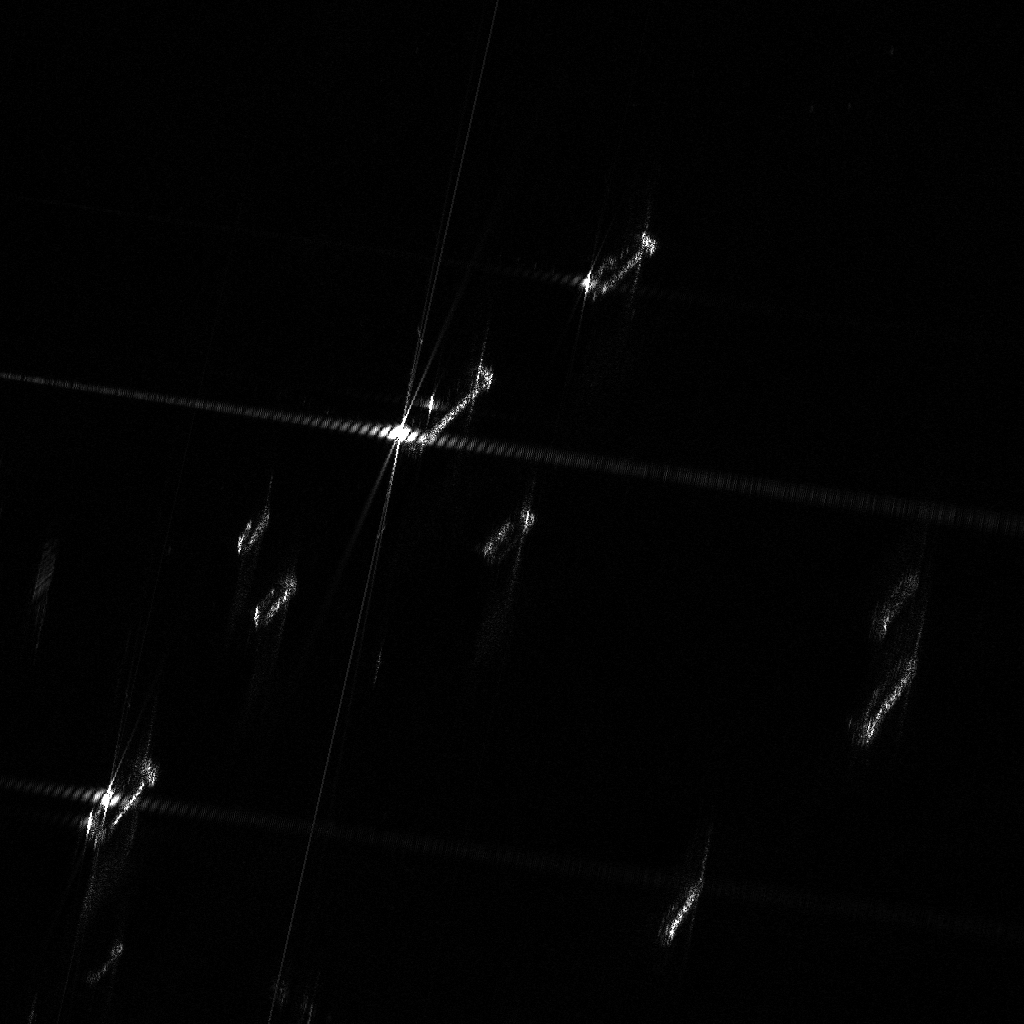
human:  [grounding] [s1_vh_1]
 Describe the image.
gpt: In the satellite image, there is  <ref>1 medium dredger </ref> <box>[[59, 20, 61, 30, 46]]</box> located at top,  <ref>1 large dredger </ref> <box>[[41, 34, 45, 45, 47]]</box> located at center,  <ref>1 small dredger </ref> <box>[[48, 48, 50, 55, 47]]</box> located at center,  <ref>2 small dredger </ref> <box>[[25, 54, 28, 62, 47], [23, 48, 26, 54, 49]]</box> located at left,  <ref>1 large dredger </ref> <box>[[84, 63, 88, 73, 31]]</box> located at right,  <ref>1 large dredger </ref> <box>[[9, 72, 13, 83, 48]]</box> located at bottom left,  <ref>1 small dredger </ref> <box>[[65, 84, 67, 92, 33]]</box> located at bottom.